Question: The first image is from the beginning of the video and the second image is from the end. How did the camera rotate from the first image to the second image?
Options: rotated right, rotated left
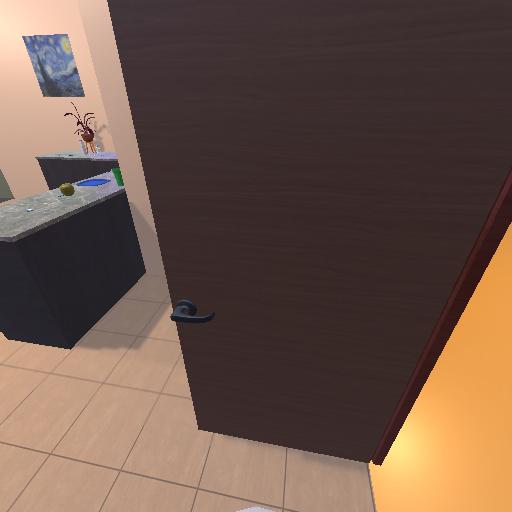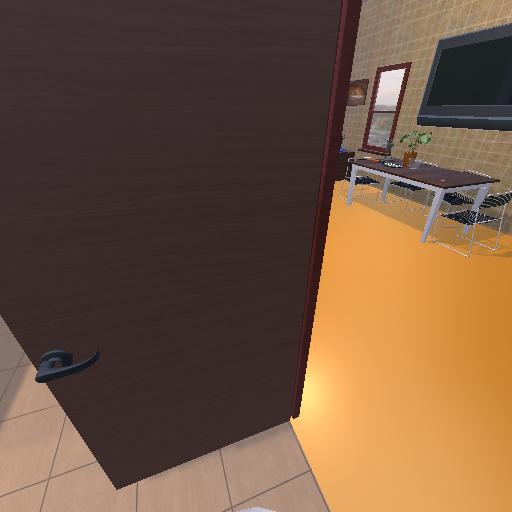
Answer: rotated right